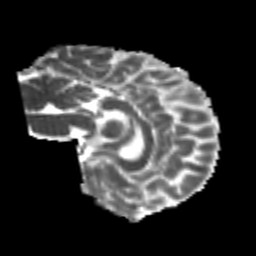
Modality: MD
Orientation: sagittal
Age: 24
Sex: female
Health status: healthy
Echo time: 0.074 s